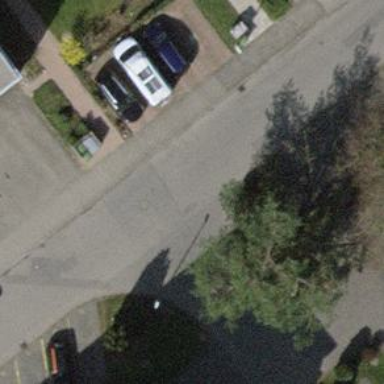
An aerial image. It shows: Residential road.